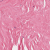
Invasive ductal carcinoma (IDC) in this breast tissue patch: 0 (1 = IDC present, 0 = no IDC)